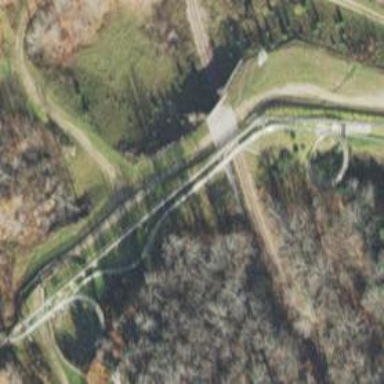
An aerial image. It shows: Narrow-gauge railway.